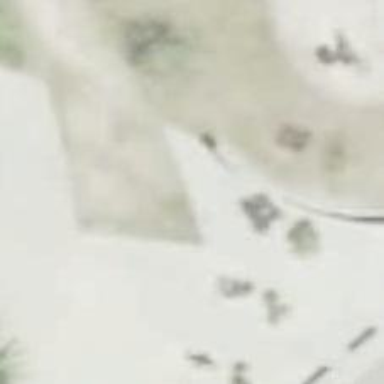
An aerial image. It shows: Bicycle parking area with grey wall loops.